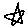
Label: star